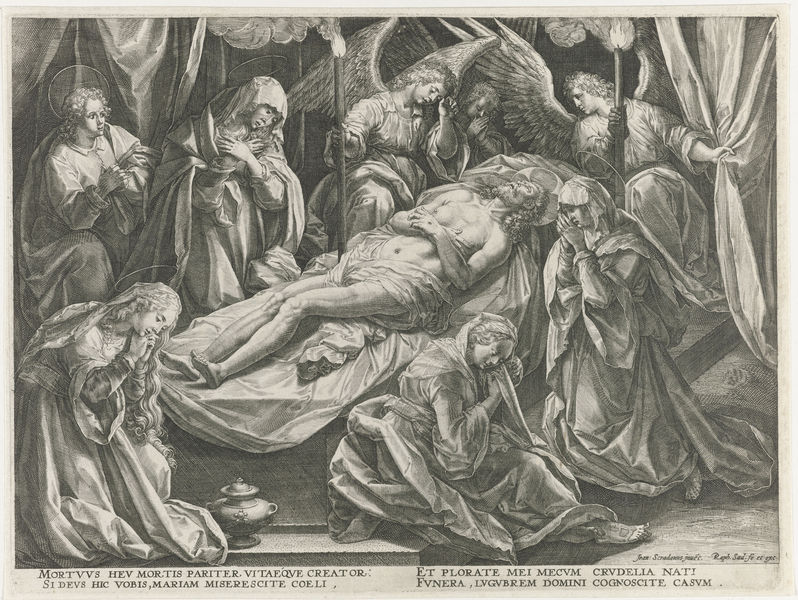
Titel: Bewening van Christus door engelen, Johannes de Evangelist en de drie heilige vrouwen
Künstler: Raphaël (I) Sadeler
Standort: Amsterdam
Institution: Rijksmuseum
Schlagwörter: femmes, femme, mort, prière, aile, ange, anges, triste, feu, ailes, jesus, saint, saints, saintes, jesus christ, jésu